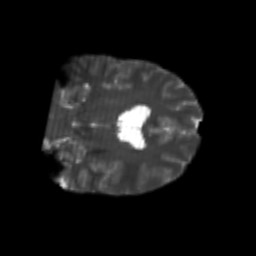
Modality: T2w
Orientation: coronal
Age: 25
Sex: male
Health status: healthy
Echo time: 0.074 s